Aerial crown-view tile of a tropical tree (Barro Colorado Island, Panama), acquired 20250512:
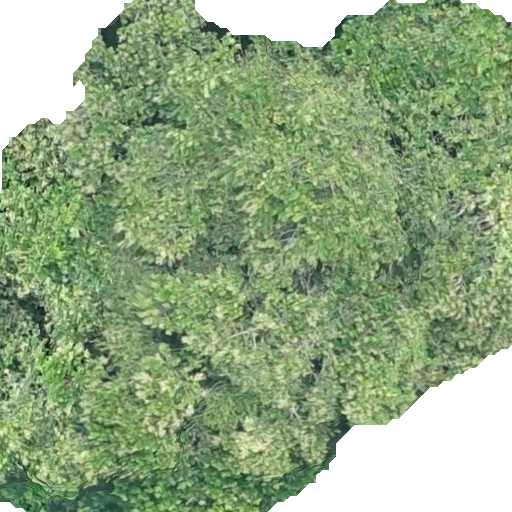
Species: Anacardium excelsum
GBIF accepted scientific name: Anacardium excelsum
Crown area: 358.307 m²